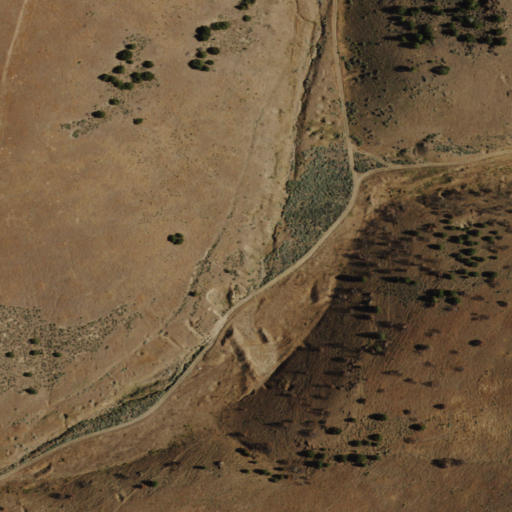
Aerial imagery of valley in Nevada named McCann Canyon containing grassland, shrub, and evergreen forest